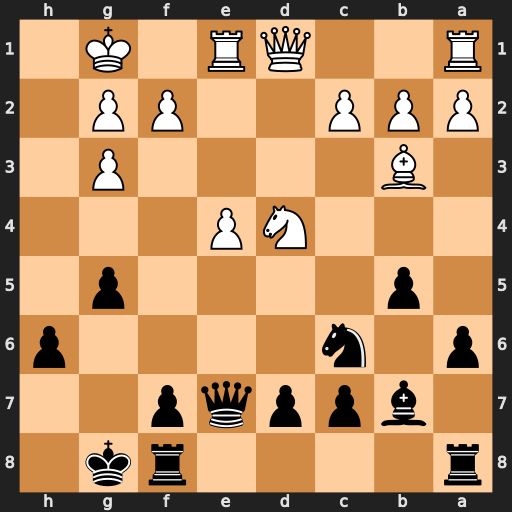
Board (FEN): r4rk1/1bppqp2/p1n4p/1p4p1/3NP3/1B4P1/PPP2PP1/R2QR1K1
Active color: b
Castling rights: -
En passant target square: -
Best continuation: Nxd4 Qxd4 c5 Qd3 c4 Bxc4 bxc4